四年级 · 算术
中国国家图书馆的建筑面积是十四万平方米，横线上的数写作( ); 藏书 $\underline{31190000}$ 册，横线上的数读作 $(\quad)$, 改写成用“万”作单位的数是 $(\quad)$ 。
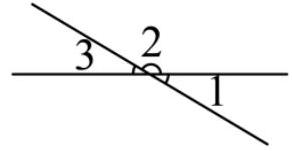
答案: $140000 \quad$ 三千一百一十九万 3119 万

【分析】整数的写法: 先写亿级, 再写万级, 最后写个级。哪个数位上一个单位也没有, 就在那个数位上写 0 。

整数的读法: 从高位读起, 先读亿级, 再读万级, 最后读个级; 读亿级和万级时按读个级的方法来读,读完亿级后加上一个“亿”字, 读完万级后加上一个“万”字; 每级末尾不管有几个 0 都不读, 每级中间
和前面有一个或连续几个 0 , 都只读一个 0 。

把整万的数改写成用“万”作单位的数, 只要省略万位后面的 0, 再加上“万”字。

【详解】十四万写作 $140000 ; 31190000$ 读作三千一百一十九万, 改写成用“万”作单位的数是 3119 万。

【点睛】本题考查整数的读法、写法和改写。分级读或借助数位顺序表读能较好的避免读错数中“ 0 "的情况。改写时注意带上计数单位。
解析: 答案: $140000 \quad$ 三千一百一十九万 3119 万

【分析】整数的写法: 先写亿级, 再写万级, 最后写个级。哪个数位上一个单位也没有, 就在那个数位上写 0 。

整数的读法: 从高位读起, 先读亿级, 再读万级, 最后读个级; 读亿级和万级时按读个级的方法来读,读完亿级后加上一个“亿”字, 读完万级后加上一个“万”字; 每级末尾不管有几个 0 都不读, 每级中间
和前面有一个或连续几个 0 , 都只读一个 0 。

把整万的数改写成用“万”作单位的数, 只要省略万位后面的 0, 再加上“万”字。

【详解】十四万写作 $140000 ; 31190000$ 读作三千一百一十九万, 改写成用“万”作单位的数是 3119 万。

【点睛】本题考查整数的读法、写法和改写。分级读或借助数位顺序表读能较好的避免读错数中“ 0 "的情况。改写时注意带上计数单位。